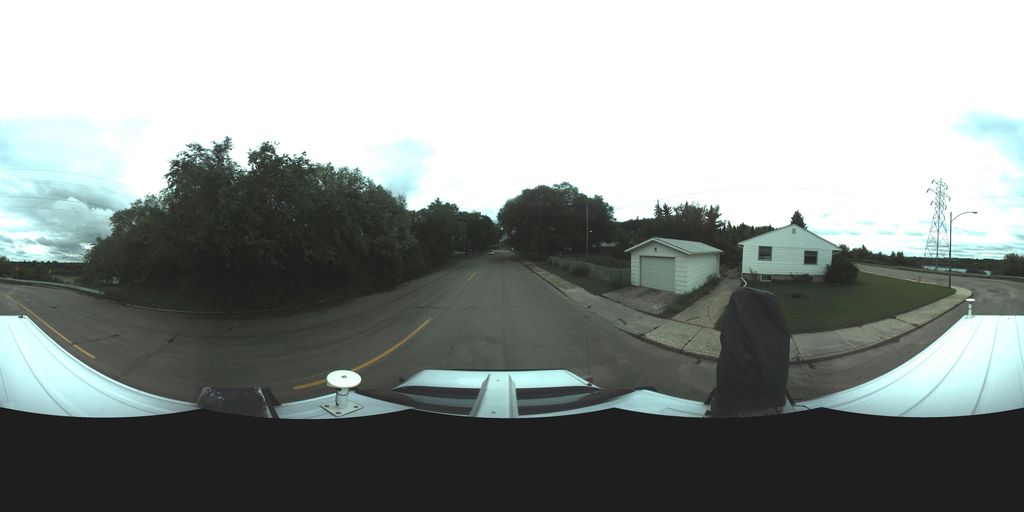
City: saskatoon